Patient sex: M
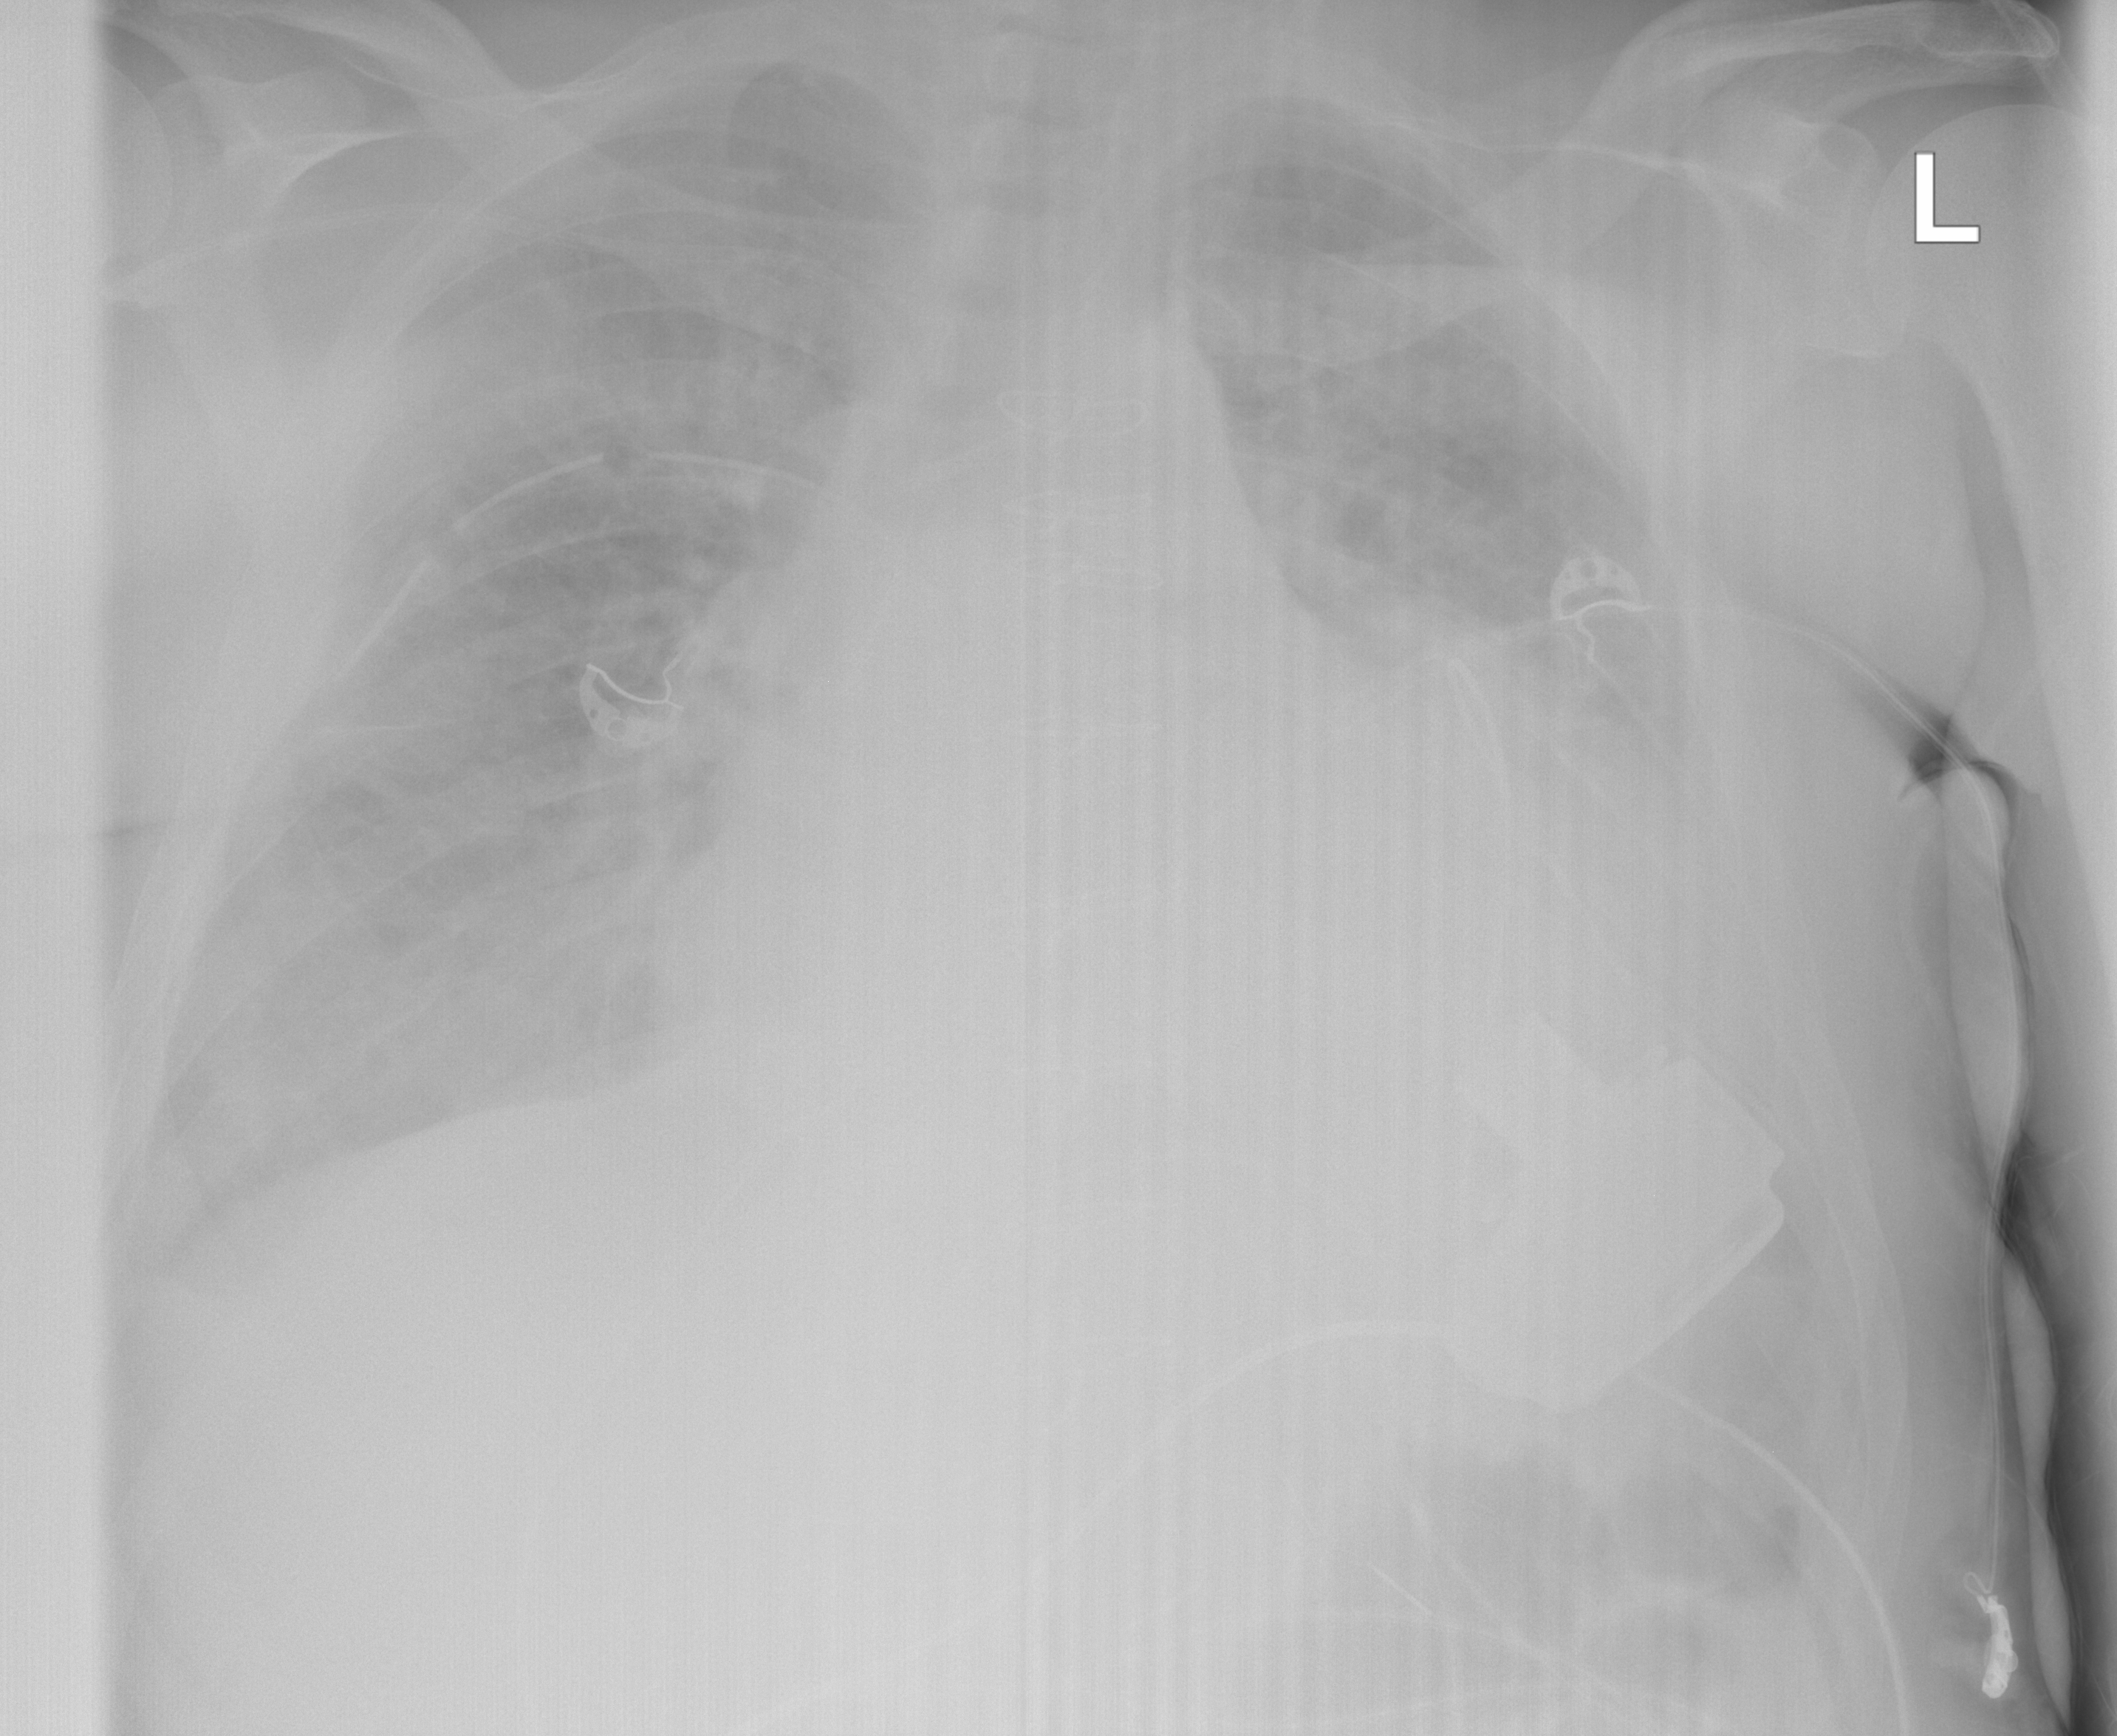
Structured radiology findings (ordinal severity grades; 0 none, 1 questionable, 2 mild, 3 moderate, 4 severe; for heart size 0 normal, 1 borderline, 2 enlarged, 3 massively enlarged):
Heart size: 2
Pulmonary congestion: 3
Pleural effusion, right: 3
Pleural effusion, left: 3
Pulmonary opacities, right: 3
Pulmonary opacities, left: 3
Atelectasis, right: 2
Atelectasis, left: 2